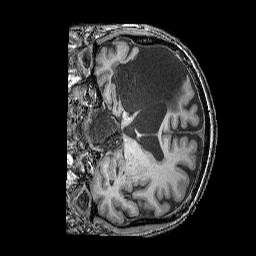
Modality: T1w
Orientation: coronal
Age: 52
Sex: male
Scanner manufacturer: siemens
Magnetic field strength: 3 T
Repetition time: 2.25 s
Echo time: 0.00415 s